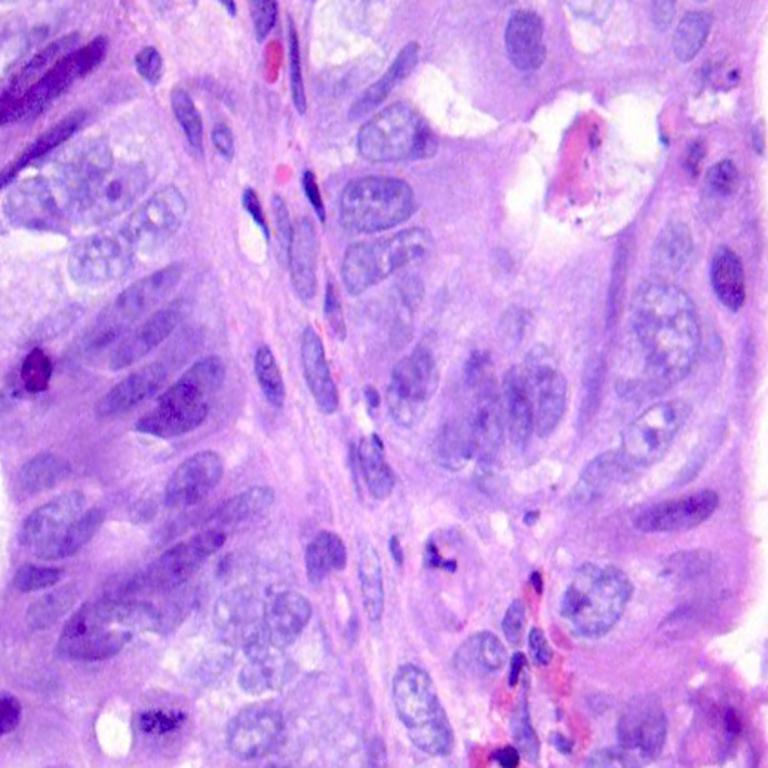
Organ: colon
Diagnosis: adenocarcinomas